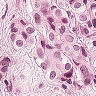
Metastatic tissue present: yes